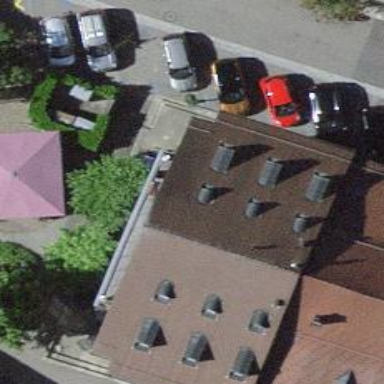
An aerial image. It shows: Restaurant.